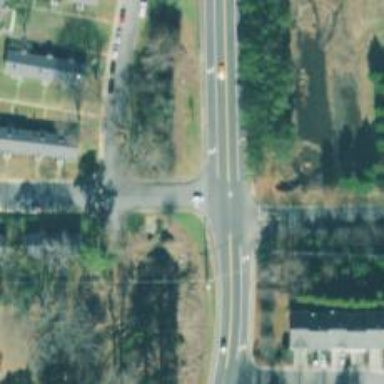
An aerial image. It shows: Road with stop sign.